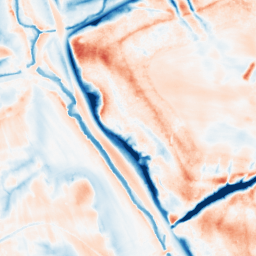
Category: multiscale
Decomposition family: dog_multiscale
Decomposition parameters: sigma_ratio: 1.6
n_scales: 6
base_sigma: 0.5
Upsampling method: quintic
Upsampling parameters: scale: 4
Upsampling scale: 4